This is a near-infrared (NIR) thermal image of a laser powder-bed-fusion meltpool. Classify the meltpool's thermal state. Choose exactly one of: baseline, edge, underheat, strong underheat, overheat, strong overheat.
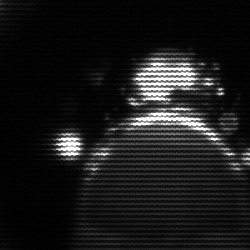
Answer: edge